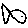
Label: fish